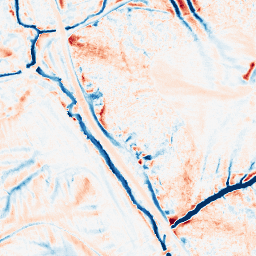
Category: edge_preserving
Decomposition family: median
Decomposition parameters: size: 15
Upsampling method: bicubic_3x
Upsampling parameters: scale: 3
Upsampling scale: 3